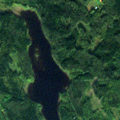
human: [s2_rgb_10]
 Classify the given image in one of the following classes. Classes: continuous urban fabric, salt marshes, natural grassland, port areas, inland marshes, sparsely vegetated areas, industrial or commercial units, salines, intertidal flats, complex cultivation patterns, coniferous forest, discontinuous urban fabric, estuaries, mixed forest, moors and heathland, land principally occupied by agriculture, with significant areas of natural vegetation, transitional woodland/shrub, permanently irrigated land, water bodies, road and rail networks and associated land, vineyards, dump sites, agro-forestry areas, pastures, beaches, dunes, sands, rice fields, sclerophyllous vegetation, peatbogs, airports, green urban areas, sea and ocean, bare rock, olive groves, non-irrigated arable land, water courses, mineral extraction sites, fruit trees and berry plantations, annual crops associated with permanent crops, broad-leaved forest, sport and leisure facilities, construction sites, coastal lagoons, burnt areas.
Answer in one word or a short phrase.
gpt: coniferous forest, mixed forest, water bodies